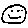
Label: smiley face